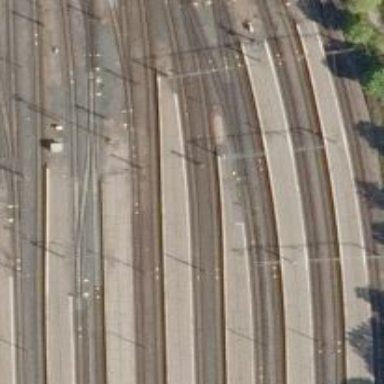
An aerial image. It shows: Railway signal.